В~цилиндрический стакан калориметра налито ${m_0=200~г}$ жидкости плотностью~$\rho_0$ при температуре $t_0=0^{\circ}С$. В~термостате при неизвестной температуре $T$ находится набор однородных цилиндров из~одного и~того~же металла плотностью~$\rho=6\rho_0$. Диаметр всех цилиндров одинаков и~практически совпадает (чуть меньше) с~диаметром стакана. При погружении в~калориметр цилиндра массы~$m$, тепловое равновесие устанавливается при температуре~$t_1=10^{\circ}С$. Если вместо первого цилиндра в~калориметр был~бы погружен цилиндр массой~$1,6m$, то~установилась~бы температура~$t_2=15^{\circ}С$. При погружении цилиндра массы~$3m$ установилась~бы температура ~$t_3=30^{\circ}С$, а~для цилиндра массы~$4m$~— температура~$t_4=45^{\circ}С$. Ось цилиндров при погружении вертикальна. Определите:
температуру~$T$ цилиндров;
долю~$\gamma$ объёма стакана калориметра, заполненного жидкостью;
массу~$m$ первого цилиндра;
отношение удельных теплоемкостей~$c_0$ жидкости и $c$~металла.
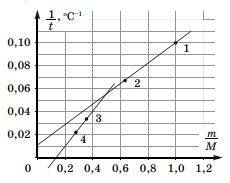
температуру~$T$ цилиндров;
Решение: Пусть $M$~— масса цилиндра. В~случае, если после погружения цилиндра в~калориметр жидкость не~вытекает, уравнение теплового баланса выглядит так: $cM(T-t)=c_0m_0t$, где $t$~— установившаяся в калориметре температура, отсюда: $$ t=\frac{cMT}{cM+c_0m_0} \quad и \quad \frac{1}{t}=\frac{1}{T}+\frac{c_0}{c}\frac{m_0}{T}\frac{1}{M} \tag 1 $$ Зависимость $y=\frac{1}{t}$ от~$x=\frac{1}{M}$ будет линейной с~угловым коэффициентом~$k_1=\frac{c_0m_0}{cT}$ и~свободным членом~$b_1=\frac{1}{T}$. Рассмотрим случай, когда при погружении часть жидкости вытекает, то~есть объем цилиндра больше объёма части калориметра, незанятого жидкостью~$\Delta V$. Тогда уравнение теплового баланса имеет вид: $$ cM(T-t)=c_0\left(m_0-\frac{M}{\rho}\rho_0+\rho_0\Delta V\right)t, \\ t=\frac{cMT}{cM+c_0m_0+c_0\rho_0\Delta V-\frac{M}{\rho}\rho_0c_0}. $$ Для обратных величин: $$ \frac{1}{t}=\frac{1}{T}\left(1-\frac{c_0\rho_0}{c\rho}\right)+\frac{c_0}{c}\frac{m_0+\Delta m}{T}\frac{1}{M}, \tag 2 $$ здесь $\Delta m=\rho_0\Delta V$. Нанесем на~координатную плоскость~$(y,~x)$, где $y=\frac{1}{t}$, $x=\frac{m}{M}$ данные условия задачи. Соответствующий масштаб выбран для удобства~(см. рисунок).  Видно, что точки, соответствующие данным в~условии, принадлежат двум разным зависимостям, т.~1 и~т.~2 зависимости~$(1)$ (объём цилиндра меньше объёма $\Delta V$), т.~3 и~т.~4 зависимости~$(2)$ (объём цилиндра больше объёма $\Delta V$). Применяя дважды уравнение~$(1)$ для первого и~второго цилиндра, получим, что их~начальная температура $T=90^\circ$.
Ответ: $T=90^\circ$.

долю~$\gamma$ объёма стакана калориметра, заполненного жидкостью;
Решение: Из~сравнения угловых коэффициентов наклона зависимостей $$ \frac{k_2}{k_1}=\frac{m_0+\Delta m}{m_0}=\frac{3}{2}, $$ следует, что доля объема стакана, заполненная жидкостью~$\gamma=\frac{2}{3}$.
Ответ: $\gamma=\frac{2}{3}$.

массу~$m$ первого цилиндра;
Решение: Пересечение графиков при~$m/M=0.5$ соответствует моменту начала вытекания жидкости. При этом масса цилиндра равна~$2m=6\rho_0V/3$. Но~масса жидкости~$m_0=\rho_02V/3$, следовательно, $m=\frac{3}{2}m_0=300~г$.
Ответ: $m=\frac{3}{2}m_0=300~г$.

отношение удельных теплоемкостей~$c_0$ жидкости и $c$~металла.
Решение: Подставив, значения $T$ и~$m$ в~уравнение~$(1)$ для первого цилиндра, получим:~$c_0/c=12$.
Ответ: $c_0/c=12$.
Темы:
T, Теплоемкость, Всероссийские, Теплота, Температура